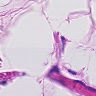
Metastatic tissue present: no